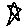
Label: star